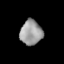
Tissue: lung
Cell type: Epithelial cells
Senescence score: 0.2089
Nuclear area (px): 537
Mean DAPI intensity: 155